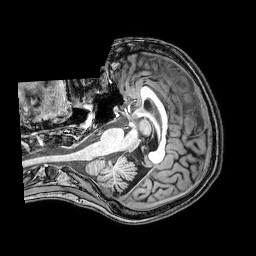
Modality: T1w
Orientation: axial
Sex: female
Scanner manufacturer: philips
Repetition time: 0.008097 s
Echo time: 0.00371 s